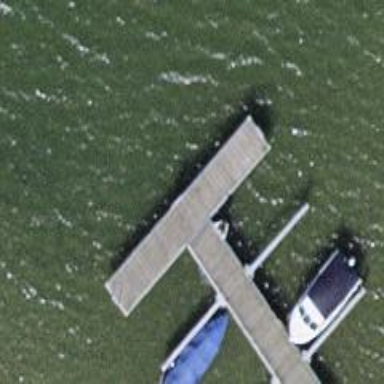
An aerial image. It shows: Man-made pier.